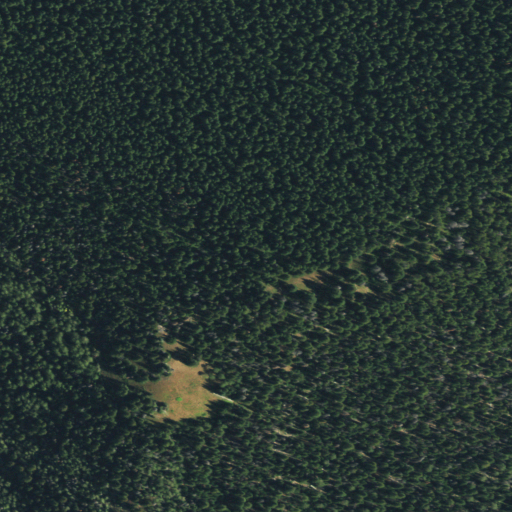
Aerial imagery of mountain in Colorado named Mount Eve containing evergreen forest and deciduous forest